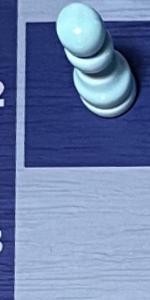
Label: Empty